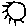
Label: sun